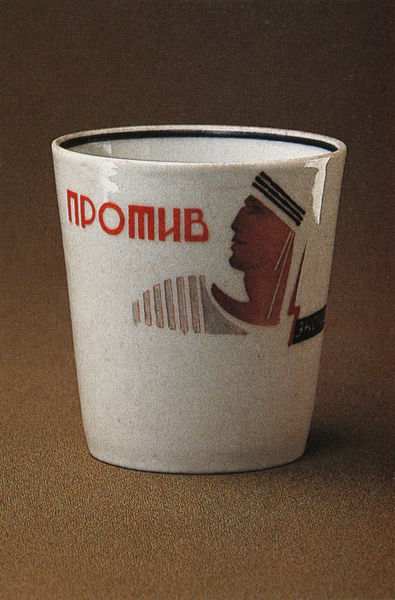
Titel: Becher "Gegen Ausbeutung"
Künstler: Jewgenija Lenewa
Standort: Kuskowo
Institution: Staatliches Porzellan- und Keramikmuseum
Schlagwörter: kopf, mann, braun, grau, hut, mund, nase, profil, schwarz, weiss, rot, ornament, mütze, hals, auge, figur, person, kinn, keramik, ton, schiff, schrift, moderne, russland, rand, seemann, verzierung, streifen, foto, fotografie, name, becher, gefäss, porzellan, objekt, gebrannt, russisch, kyrillisch